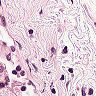
Metastatic tissue present: no